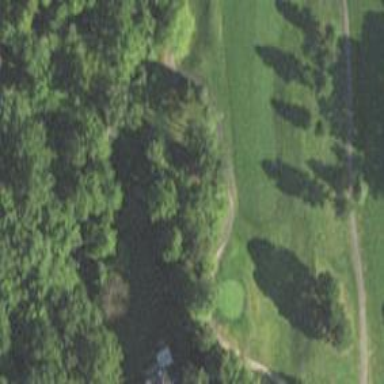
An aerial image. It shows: Service road used as golf cart path.